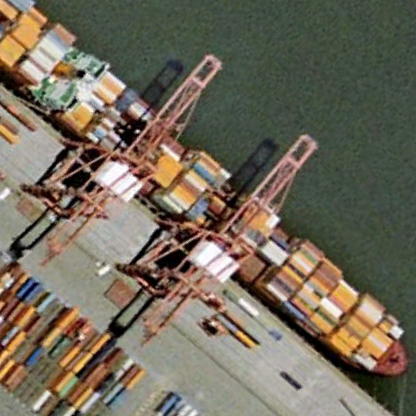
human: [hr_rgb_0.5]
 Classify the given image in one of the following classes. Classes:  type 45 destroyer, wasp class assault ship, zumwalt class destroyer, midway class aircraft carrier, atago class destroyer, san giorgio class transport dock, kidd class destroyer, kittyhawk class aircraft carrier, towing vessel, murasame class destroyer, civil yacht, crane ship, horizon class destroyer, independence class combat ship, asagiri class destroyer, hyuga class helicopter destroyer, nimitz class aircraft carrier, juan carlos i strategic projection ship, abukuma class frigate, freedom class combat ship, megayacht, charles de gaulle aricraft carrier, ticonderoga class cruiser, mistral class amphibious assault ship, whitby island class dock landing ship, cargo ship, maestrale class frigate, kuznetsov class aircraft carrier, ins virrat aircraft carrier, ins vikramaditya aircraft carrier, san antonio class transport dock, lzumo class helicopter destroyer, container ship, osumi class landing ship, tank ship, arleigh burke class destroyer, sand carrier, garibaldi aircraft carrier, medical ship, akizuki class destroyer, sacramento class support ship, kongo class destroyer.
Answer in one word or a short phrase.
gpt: Container ship